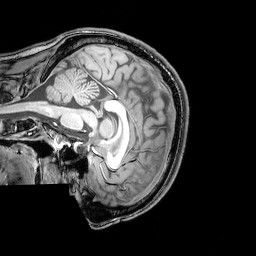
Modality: T1w
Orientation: sagittal
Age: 25
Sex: male
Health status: healthy
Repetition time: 0.081 s
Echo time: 0.037 s